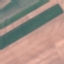
Land use / land cover: AnnualCrop